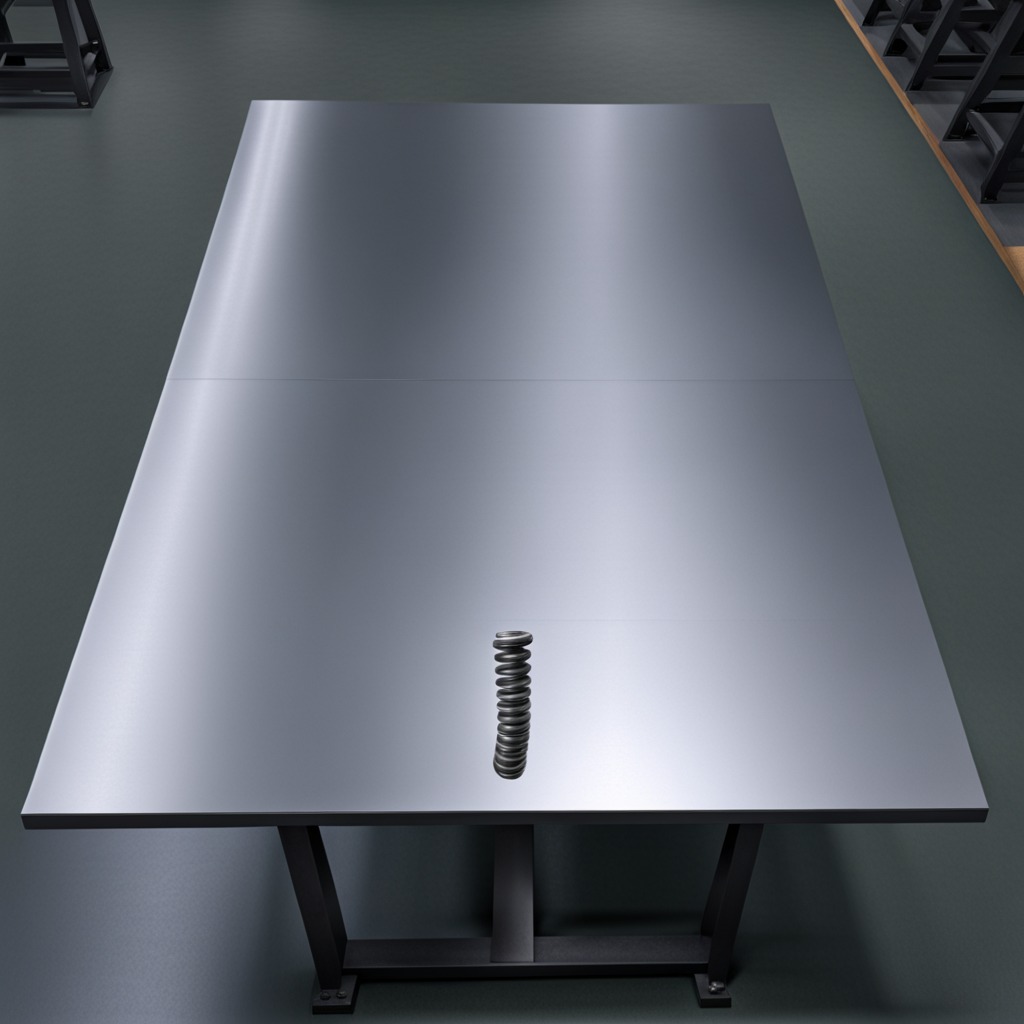
A coiled metal spring is lying on the clean empty table in the basement in the evening.